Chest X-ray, PA view. Patient: 29 years old, sex F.
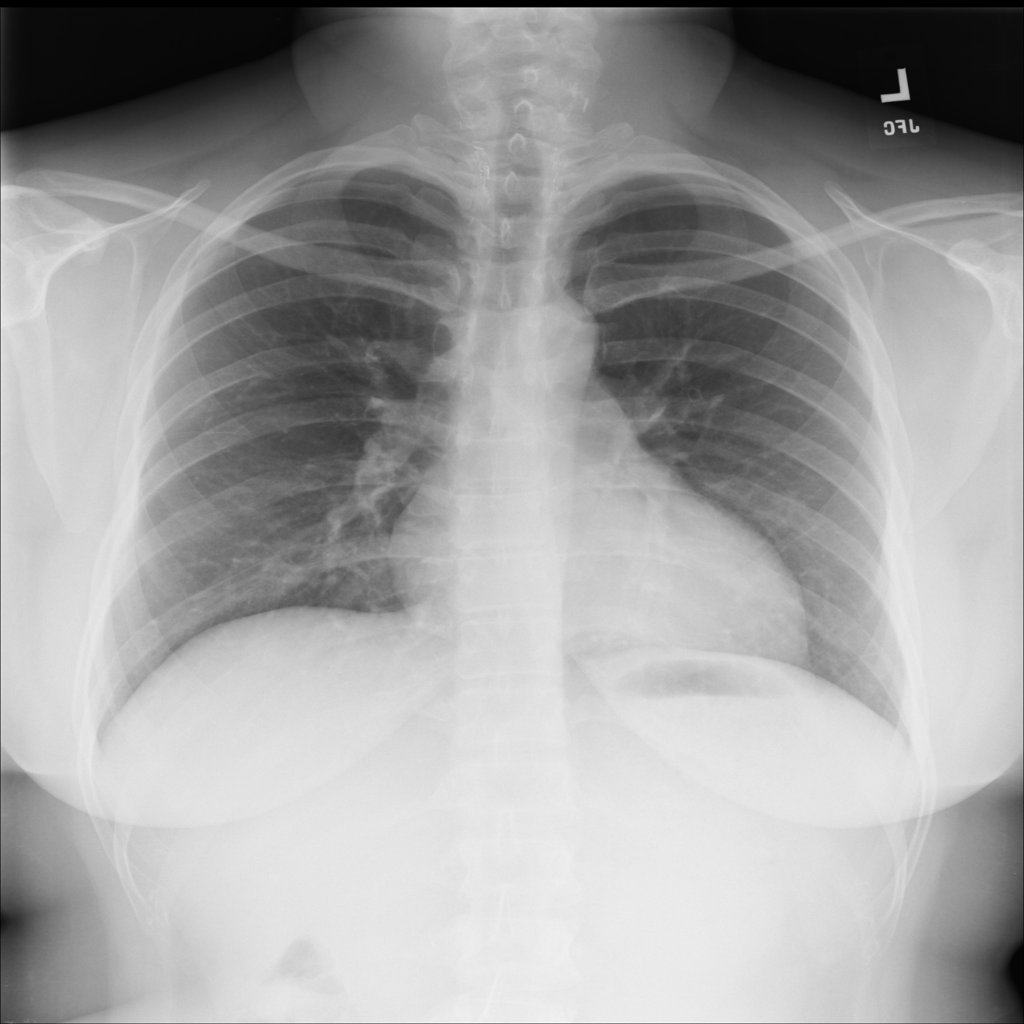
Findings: No Finding